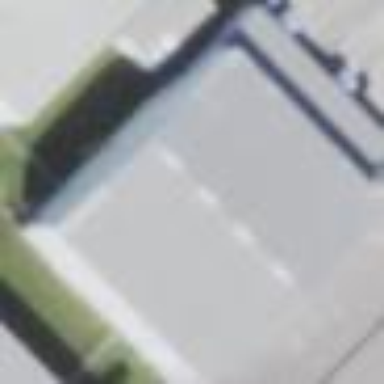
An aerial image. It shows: Hangar building at airport.